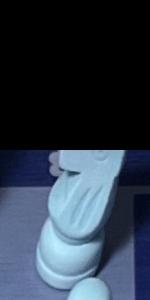
Label: Knight_White